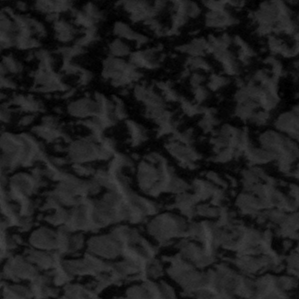
Label: frost